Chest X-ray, AP view. Patient: 76 years old, sex M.
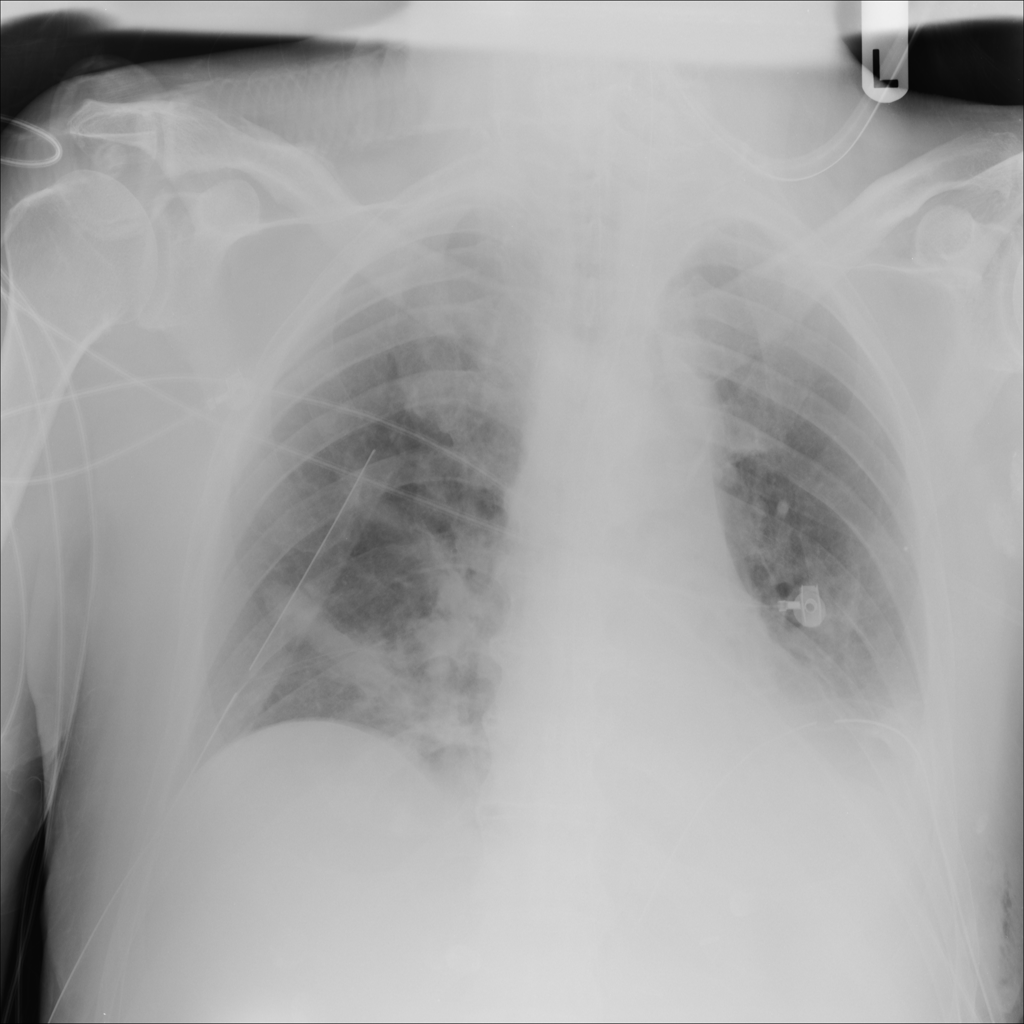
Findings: Atelectasis, Effusion, Emphysema, Infiltration